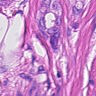
Metastatic tissue present: yes